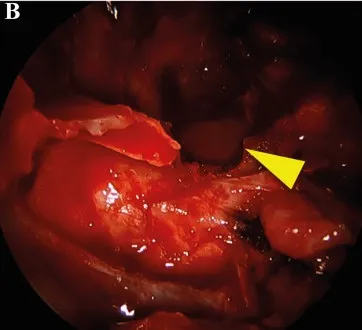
Transpterygoid approach to access sphenoid meningoencephalocele. The herniated brain was then exposed (arrowhead, B).
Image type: endoscopy (gi_endoscopy)